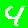
Digit: 4